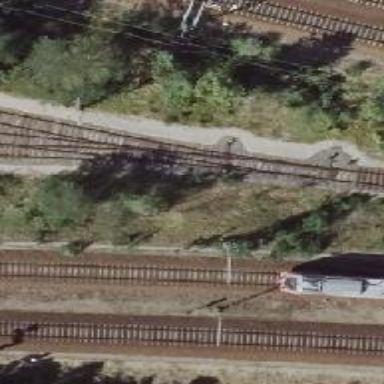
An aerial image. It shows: Railway switch with the turnout pointing to the right.